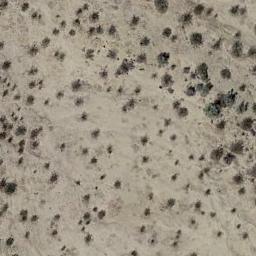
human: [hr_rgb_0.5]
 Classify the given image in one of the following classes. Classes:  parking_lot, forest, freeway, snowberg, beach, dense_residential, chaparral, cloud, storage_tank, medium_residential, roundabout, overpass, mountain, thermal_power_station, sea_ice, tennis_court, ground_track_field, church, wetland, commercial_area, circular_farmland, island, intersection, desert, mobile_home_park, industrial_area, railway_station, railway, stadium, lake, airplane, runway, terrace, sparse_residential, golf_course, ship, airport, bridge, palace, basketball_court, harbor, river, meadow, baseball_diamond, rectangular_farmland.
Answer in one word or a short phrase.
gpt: chaparral